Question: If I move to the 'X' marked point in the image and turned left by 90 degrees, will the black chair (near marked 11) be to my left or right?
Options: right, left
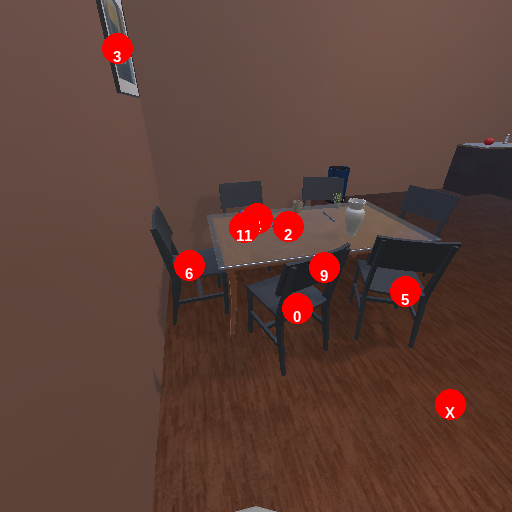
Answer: right